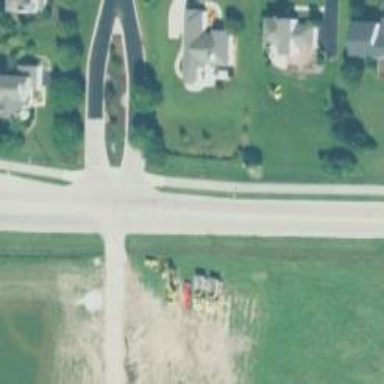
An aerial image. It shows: Uncontrolled road crossing with transverse markings.